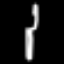
Label: fork